В данной задаче предстоит исследовать полёт гайки в поле силы тяжести. Экспериментальная установка представлена на рис. 1. На краю стола установлен штатив, закреплённый струбциной. Динамометр должен быть закреплён на штативе в горизонтальном положении на высоте $H=50~ см$ от поверхности стола. К крючку динамометра привязана нитка, длина которой немного меньше длины стола. К концу нитки привязана гайка. Экспериментатор отводит гайку горизонтально, растягивая при этом пружину динамометра. Далее экспериментатор резко отпускает гайку, и гайка совершает полет. В момент начала движения нитка должна быть натянута горизонтально. Высота $H$ гайки над столом равна высоте крючка динамометра. Высота динамометра и стартового положения гайки измеряется помощью линейки. Для удобства установки линейки в вертикальном положении к ней прикреплён брусок.  Рассмотрим теоретическую модель описания полета гайки. При растяжении пружины в ней запасается упругая энергия \begin{equation} W_\text{упр}=\frac{kx^2}{2},\tag{1} \end{equation} где $k$ — коэффициент жёсткости пружины динамометра, $x$ — изменение длины пружины при растяжении. При отпускании гайки вся упругая энергия пружины преобразуется в кинетическую энергию гайки \begin{equation} W_\text{кин}=\frac{mv^2}{2},\tag{2} \end{equation} где $m$ — масса гайки, $v$ — скорость гайки сразу после того, как растянутая при запуске пружина вернулась в нерастянутое состояние. После этого гайка совершает полет с начальной горизонтальной скоростью $v$. По вертикальной оси движение гайки является равноускоренным с постоянным ускорением $g$. Движение по горизонтальной оси происходит с постоянной скоростью. Время полёта определяется начальной высотой полета $H$ и может быть вычислено по формуле: \begin{equation} t=\sqrt{\frac{2H}{g}},\tag{3} \end{equation} где $g=9.81 \ \text{м}/\text{с}^2$ — ускорение свободного падения. Тогда дальность полета гайки можно рассчитать по формуле: \begin{equation} l=vt.\tag{4} \end{equation}
Соберите установку, описанную выше. Измерьте зависимость дальности полета гайки $l$ от растяжения пружины $x$ во всем возможном диапазоне.
Предложите координаты, в которых измеренная зависимость должна быть линейной в соответствии с предложенной ранее теоретической моделью.
Проведя теоретические вычисления, рассчитайте угловой коэффициент зависимости в соответствии с предложенной моделью.
Постройте график исследованной зависимости в координатах, предложенных в пункте . . . . . . .
Укажите диапазон растяжений пружины, в котором экспериментальные точки на графике могут быть описаны прямой пропорциональностью. Укажите причину, почему некоторые точки отклоняются от прямой пропорциональности, если это так.
Рассчитайте угловой коэффициент прямой, проходящей через точки, описывающиеся прямой пропорциональностью. Сравните полученное значение с тем, которое удовлетворяет теоретической модели. Если экспериментальный и теоретический угловые коэффициенты не совпали — объясните причину различия.
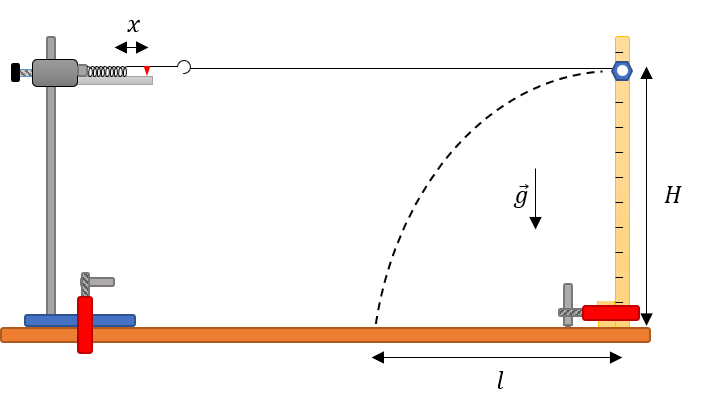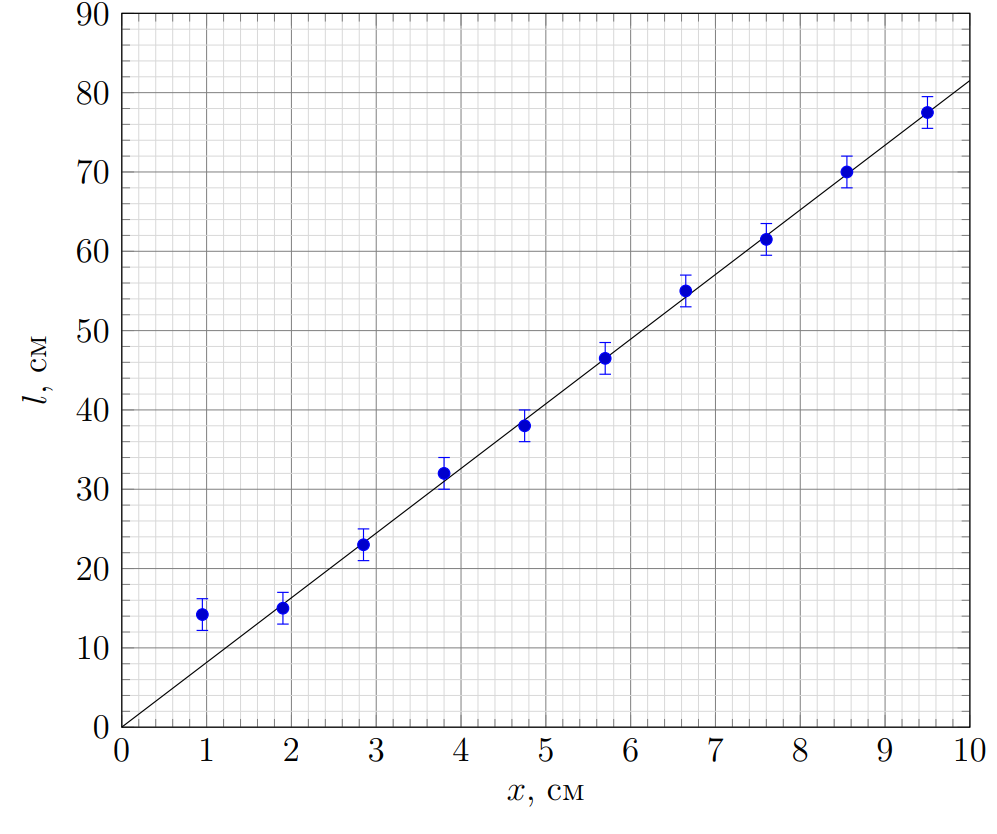
Соберите установку, описанную выше. Измерьте зависимость дальности полета гайки $l$ от растяжения пружины $x$ во всем возможном диапазоне.
Решение: При нерастянутой пружине передвинем красную стрелку на крючке динамометра в положение, указывающее на ноль по шкале. Соберём установку в соответствии с описанием в задании. Проведем измерения зависимости дальности полета гайки от растяжения пружины. Растяжение пружины очень удобно измерять с помощью шкалы динамометра. Её длина $x_0=9.5~см$. Для каждого растяжения пружины проведем несколько запусков и найдем среднее положение точки падения гайки. Один из применимых методов достижения высокой точности нахождения места падения гайки с использованием имеющихся средств состоит в том, чтобы использовать два кусочка малярного скотча в качестве маркеров, ограничивающих зону, в которую при одной и той же величине $x$ падает гайка. С каждым последующим опытом положение меток корректируется. Далее с помощью рулетки измеряется координата середины образованного метками интервала на столе. Полуширина области падения $\Delta l$ составляет приблизительно $2~см$. Учтем также, что при разных начальных растяжениях изменяется начальная координата движения по горизонтальной оси. Для того, чтобы отметить координату начала движения по горизонтальной оси, удобно использовать линейку с бруском. Каждый раз мы будем её устанавливать точно в место старта. И с помощью рулетки измерять расстояние $l$ от линейки до отметок места падения. | $x,~см$ | 9.5 | 8.6 | 7.6 | 6.7 | 5.7 | 4.8 | 3.8 | 2.9 | 1.9 | 1.0 | | --- | --- | --- | --- | --- | --- | --- | --- | --- | --- | --- | | $l,~см$ | 77.5 | 70.0 | 61.5 | 55.0 | 46.5 | 38.0 | 23.0 | 23.0 | 15.0 | 14.2 |
Ответ: | $x,~см$ | 9.5 | 8.6 | 7.6 | 6.7 | 5.7 | 4.8 | 3.8 | 2.9 | 1.9 | 1.0 | | --- | --- | --- | --- | --- | --- | --- | --- | --- | --- | --- | | $l,~см$ | 77.5 | 70.0 | 61.5 | 55.0 | 46.5 | 38.0 | 23.0 | 23.0 | 15.0 | 14.2 | Ответ: $x,~см$9.5 8.67.66.75.74.83.82.91.91.0$l,~см$77.570.061.555.046.538.023.023.015.014.2

Предложите координаты, в которых измеренная зависимость должна быть линейной в соответствии с предложенной ранее теоретической моделью.
Решение: Обобщив формулы, указанные в теоретической модели, получим что длина полета зависит от начальной деформации пружины прямо пропорционально.
Ответ: \begin{equation} l=vt=x\sqrt{\frac{k}{m}}\sqrt{\frac{2H}{g}} \end{equation}

Проведя теоретические вычисления, рассчитайте угловой коэффициент зависимости в соответствии с предложенной моделью.
Решение: Для подсчета теоретического значения коэффициента необходимо вычислить коэффициент жесткости пружины динамометра. Последний легко рассчитать поделив предел динамометра $F_0=1~Н$ на длину его шкалы $x_0$. Тогда теоретическое значение углового коэффициента составит:
Ответ: \begin{equation} K_{theor}=\sqrt{\frac{2 F_0 H}{m x_0 g}}=13.1 \end{equation}

Постройте график исследованной зависимости в координатах, предложенных в пункте A3 .
Решение: Построим график измеренной зависимости.

Укажите диапазон растяжений пружины, в котором экспериментальные точки на графике могут быть описаны прямой пропорциональностью. Укажите причину, почему некоторые точки отклоняются от прямой пропорциональности, если это так.
Решение: Видно, что точки, соответствующие растяжениям более $2-3~см$ хорошо описываются прямой пропорциональностью. При меньших длинах растяжения на движение гайки во время полета начинает влиять натяжение нити в силу ограниченности ее длины. Это особенно заметно, если отпустить гайку из положения, когда нить в начальном положении не провисает, но стрелка динамометра находится в нулевом положении.

Рассчитайте угловой коэффициент прямой, проходящей через точки, описывающиеся прямой пропорциональностью. Сравните полученное значение с тем, которое удовлетворяет теоретической модели. Если экспериментальный и теоретический угловые коэффициенты не совпали — объясните причину различия.
Решение: Рассчитаем угловой коэффициент той части графика, которая описывается прямой пропорциональностью:
Ответ: $$K_{exp}=8.2.$$ Расхождение в полученных коэффициента проще всего объяснить тем, что не вся энергия пружины передается гайке во время запуска. Например, часть энергии передается пружине и крючку, которые также движутся во время сжатия пружины.
Темы:
E, Механика, Кинематика, ЗСЭ, IEPhO, Потенциальная энергия, Движение по параболе